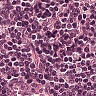
Metastatic tissue present: no